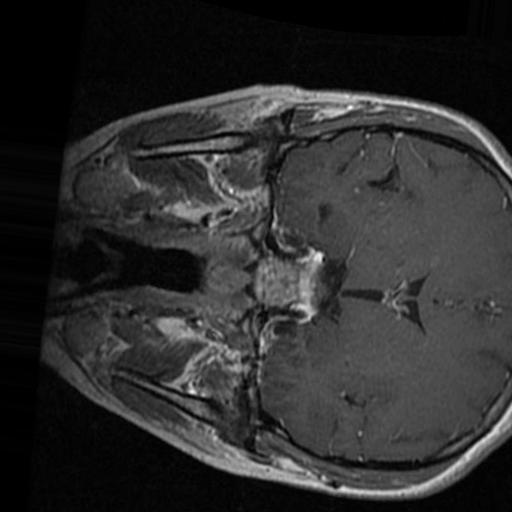
Label: brain_tumor